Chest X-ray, AP view. Patient: 36 years old, sex F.
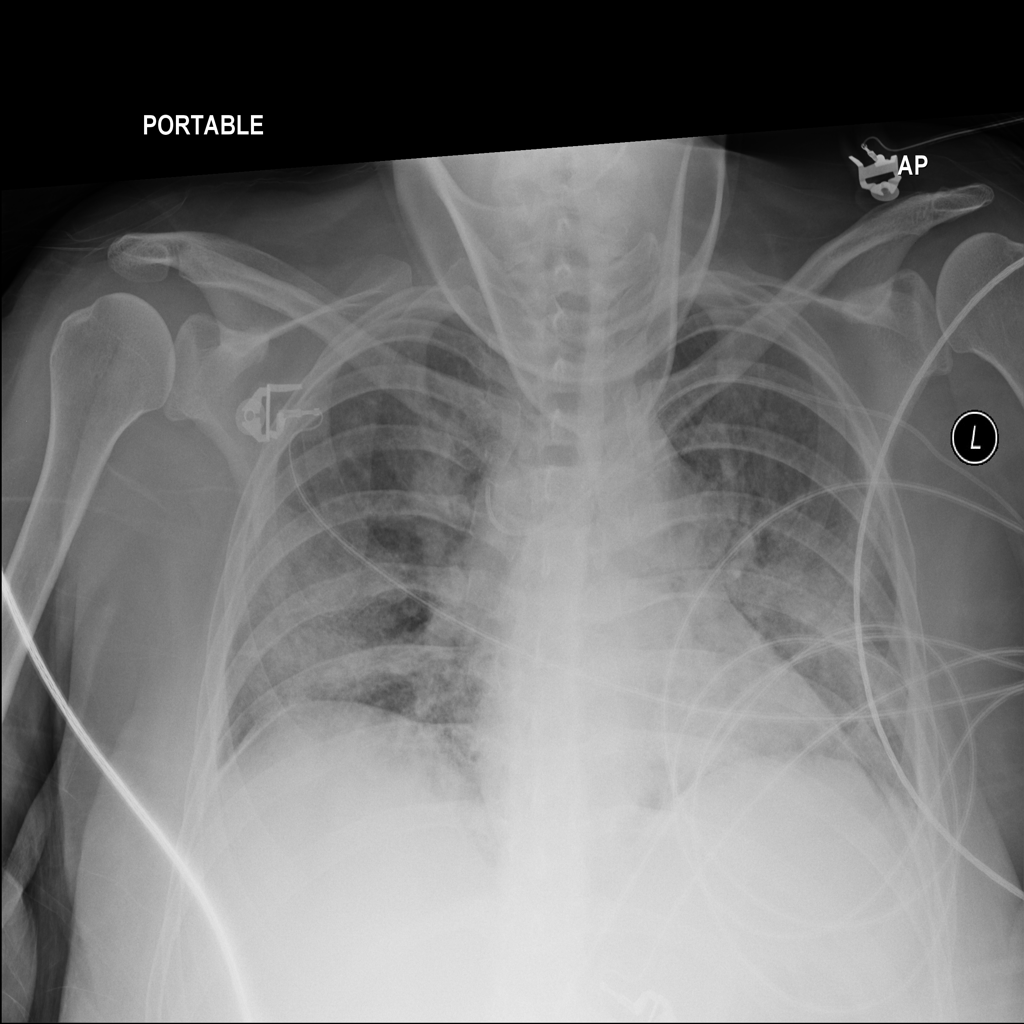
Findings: No Finding